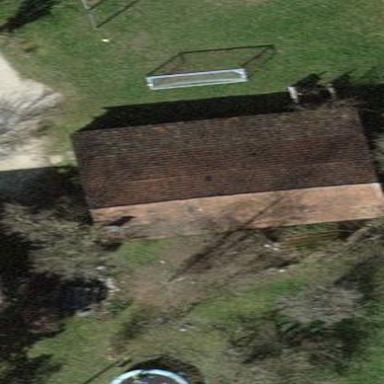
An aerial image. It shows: Shed.